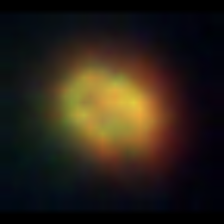
Taxon: NanoPlankton
Group: Other